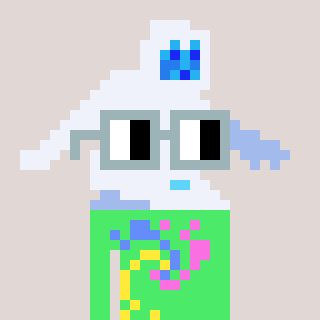
a pixel art character with square dark gray glasses, a yeti-shaped head and a teal-colored body on a warm background